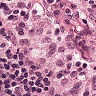
Metastatic tissue present: no